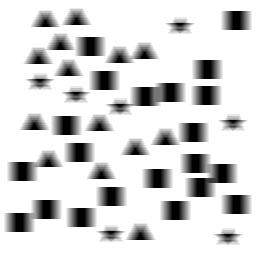
Squares: 21
Triangles: 14
Stars: 7
Total shapes: 42